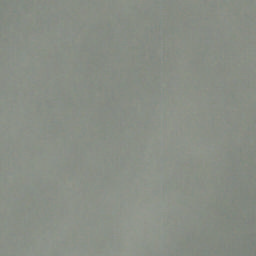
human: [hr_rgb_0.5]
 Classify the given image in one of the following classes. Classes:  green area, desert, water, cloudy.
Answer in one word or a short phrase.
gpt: cloudy